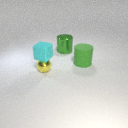
large green rubber cylinder to the right of small yellow metal sphere